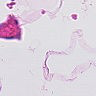
Metastatic tissue present: no